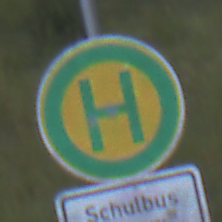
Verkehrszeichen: Haltestelle
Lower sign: ZeitangabenMitBeschraenkungAufWochentage5
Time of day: SunriseSunset
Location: Outdoor (Nature)
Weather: PartlyCloudy
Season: NotSpecified
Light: Natural